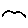
Label: bird